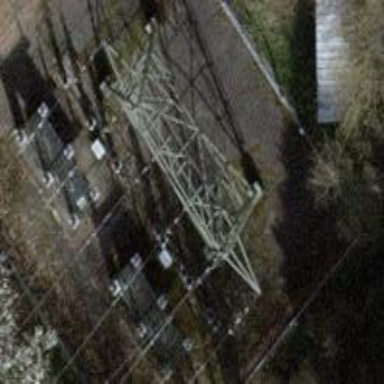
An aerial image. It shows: Substation at the transition level of the power grid.